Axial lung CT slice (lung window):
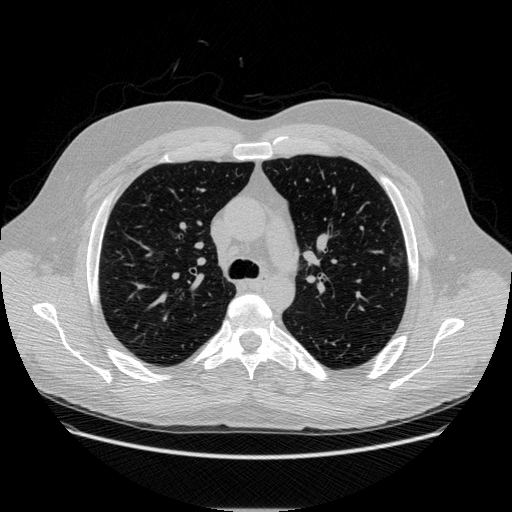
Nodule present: yes
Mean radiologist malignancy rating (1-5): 3